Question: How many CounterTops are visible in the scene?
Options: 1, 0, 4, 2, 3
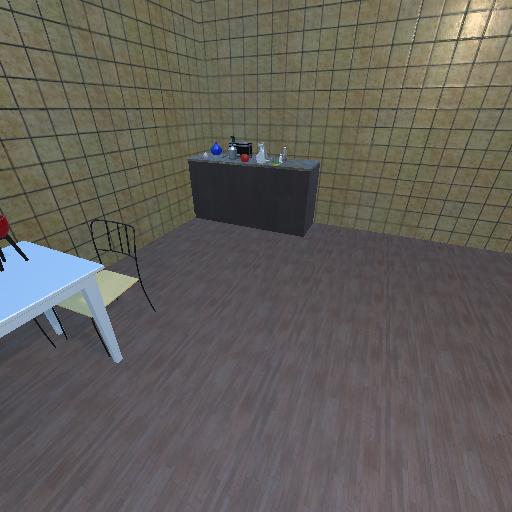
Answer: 1